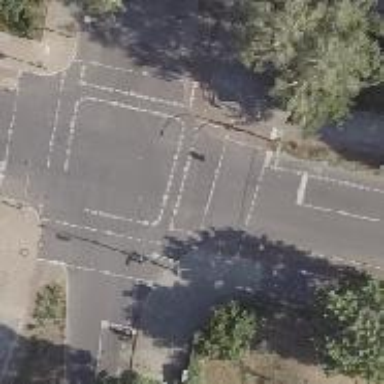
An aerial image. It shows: Road with traffic signals.